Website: macys
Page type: billing-address
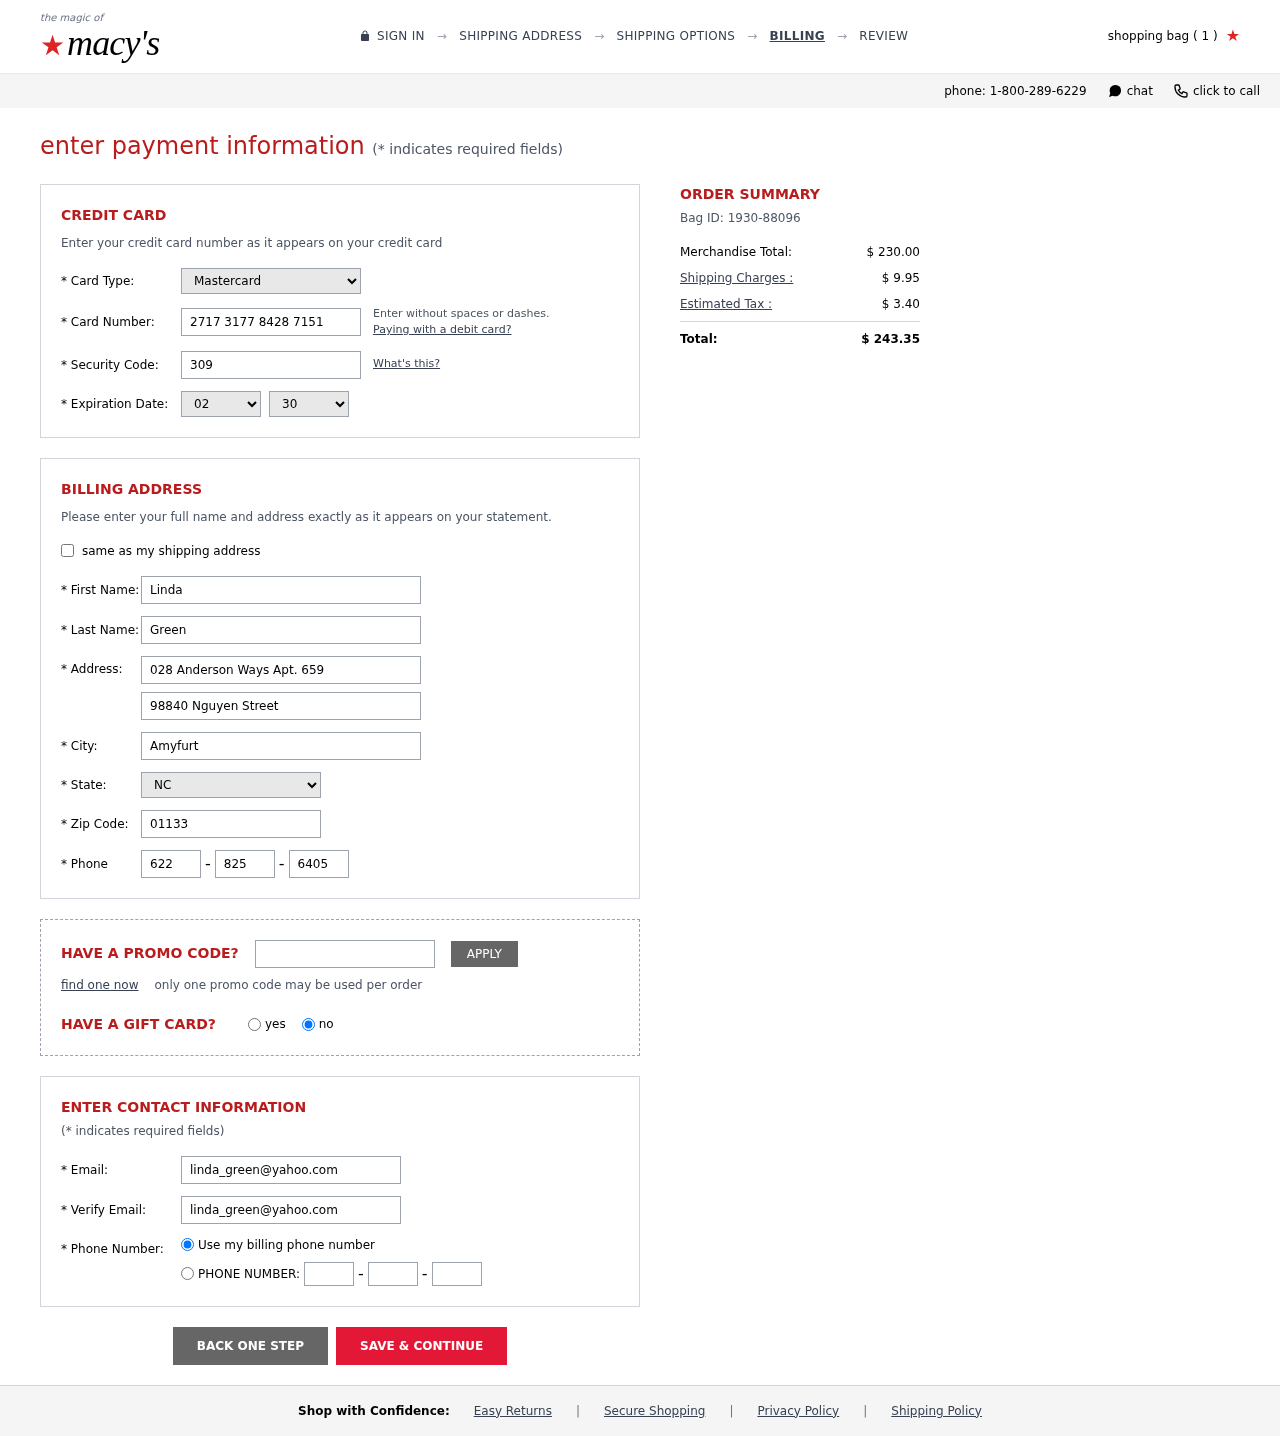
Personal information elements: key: PII_CARD_CVV
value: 309
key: PII_CARD_EXPIRY_MONTH
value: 02
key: PII_CARD_EXPIRY_YEAR
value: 30
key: PII_CARD_NUMBER
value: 2717 3177 8428 7151
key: PII_CARD_TYPE
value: Mastercard
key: PII_CITY
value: Amyfurt
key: PII_EMAIL
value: linda_green@yahoo.com
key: PII_FIRSTNAME
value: Linda
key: PII_LASTNAME
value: Green
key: PII_PHONE_AREA
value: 622
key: PII_PHONE_PREFIX
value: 825
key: PII_PHONE_SUFFIX
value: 6405
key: PII_POSTCODE
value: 01133
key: PII_STATE_ABBR
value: NC
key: PII_STREET
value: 028 Anderson Ways Apt. 659
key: PII_STREET2
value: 98840 Nguyen Street
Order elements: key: ORDER_NUM_ITEMS
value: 1
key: ORDER_ID
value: Bag ID: 1930-88096
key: ORDER_SUBTOTAL
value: $ 230.00
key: ORDER_SHIPPING_COST
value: $ 9.95
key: ORDER_TAX
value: $ 3.40
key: ORDER_TOTAL
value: $ 243.35